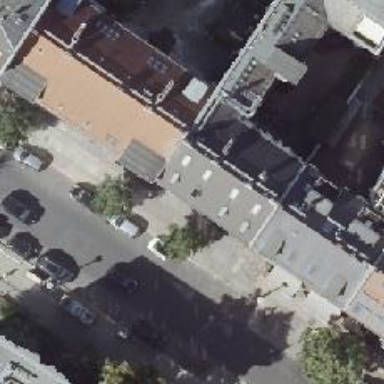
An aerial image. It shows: Café.